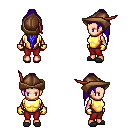
a pixel art fantasy rpg character, female body template, human, light skin, gold chest armor, red pants, blue extra-long topknot hairstyle, leather cap, gold gloves, gray slippers, four views (front, back, left, right), 2x2 character sprite sheet, small pixel art, hard edges, no anti-aliasing